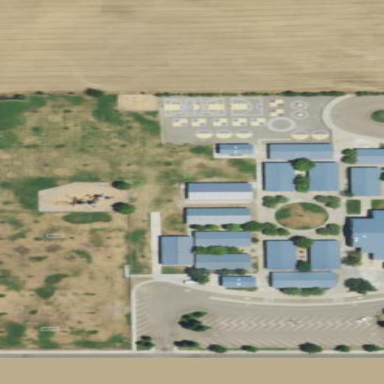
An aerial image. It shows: School.